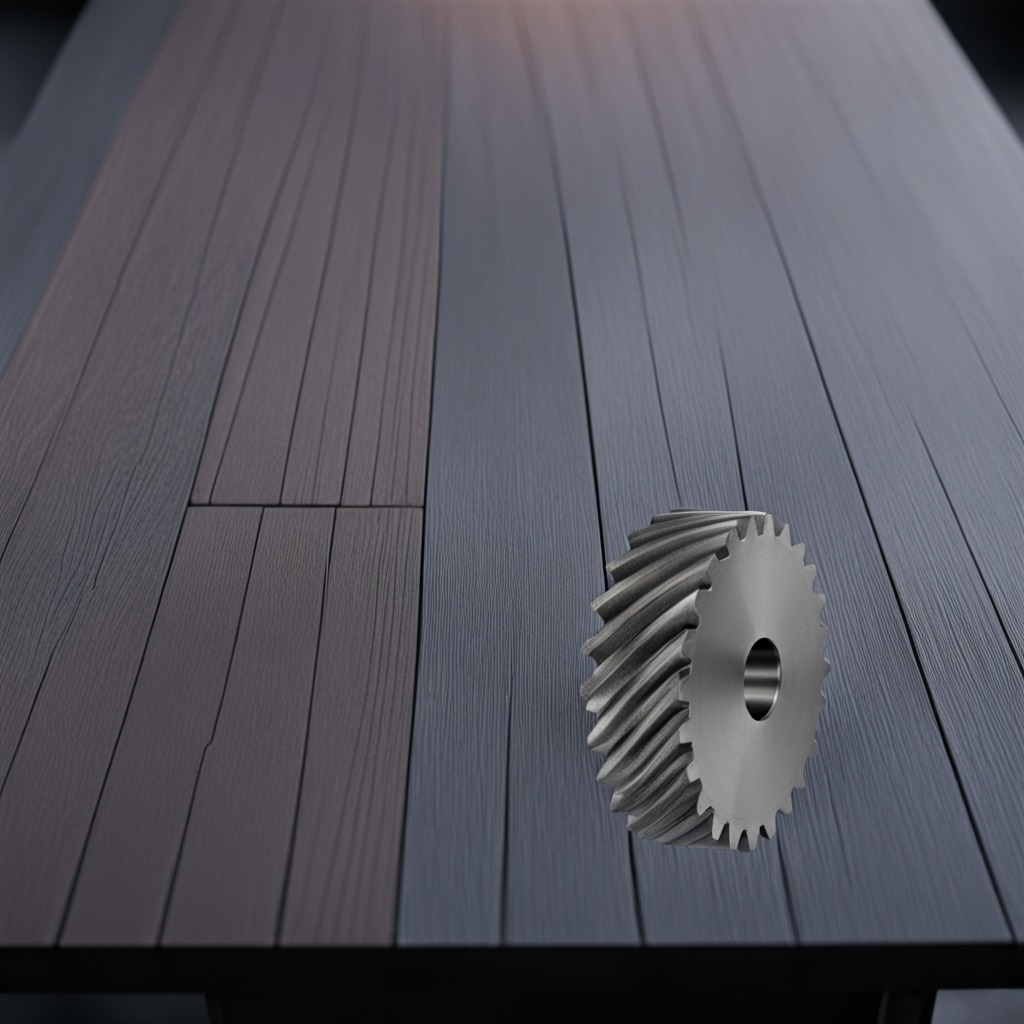
A steel gear with teeth is lying on a table with faint burn marks in a small garage at twilight.